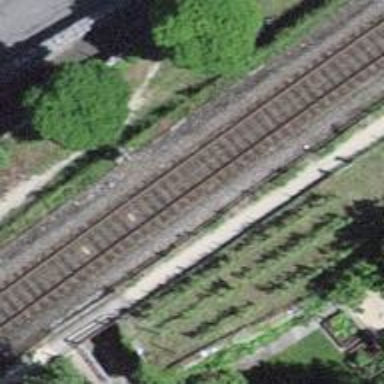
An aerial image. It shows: Railway signal.